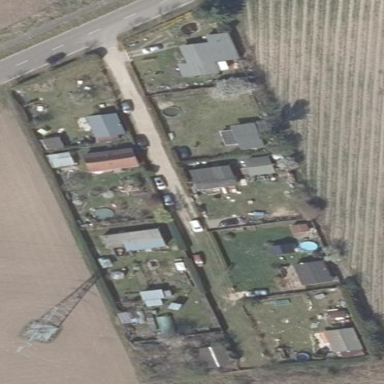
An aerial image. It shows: Allotments area.